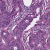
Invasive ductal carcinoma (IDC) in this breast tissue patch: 1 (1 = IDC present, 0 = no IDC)